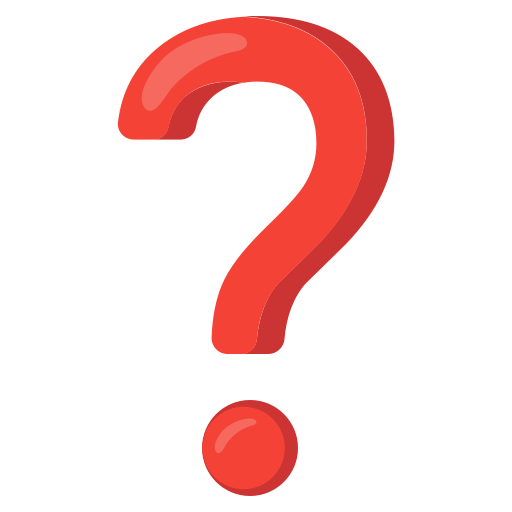
Emoji: ❓